Interaction volume radius: 5 \u00c5
Interaction volume height: 10 \u00c5
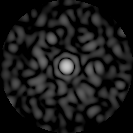
Disorder parameter: 0.8414